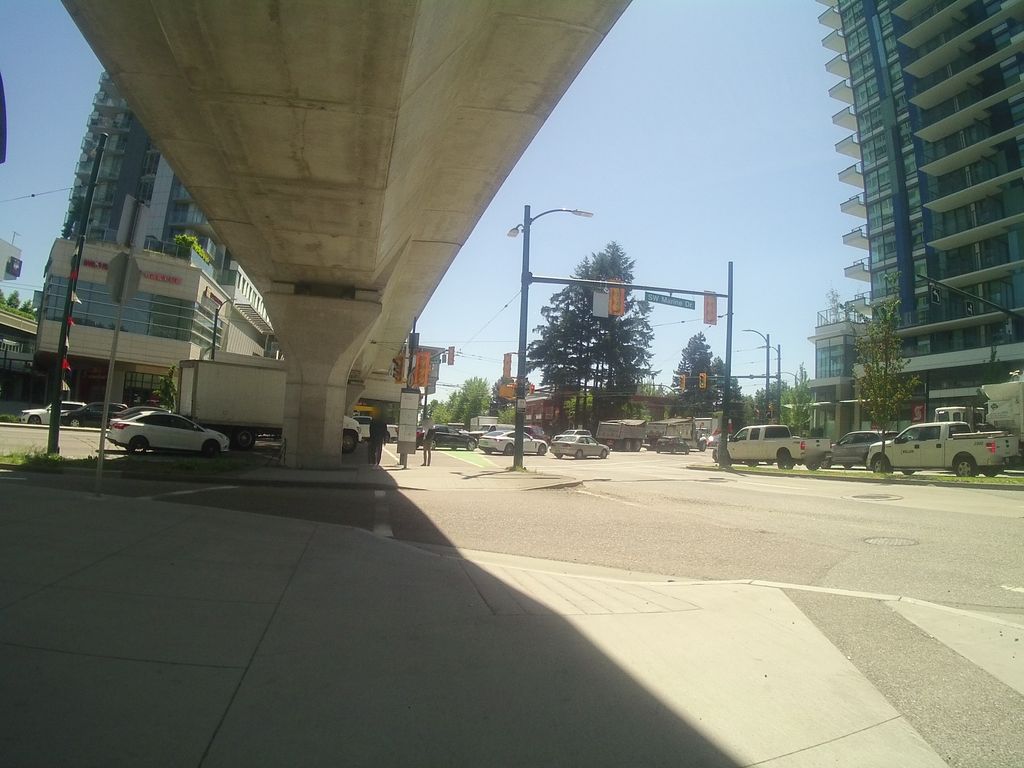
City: vancouver